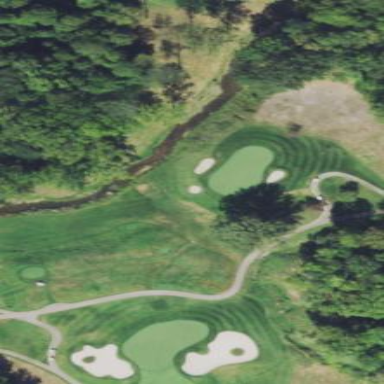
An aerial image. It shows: Golf rough area.